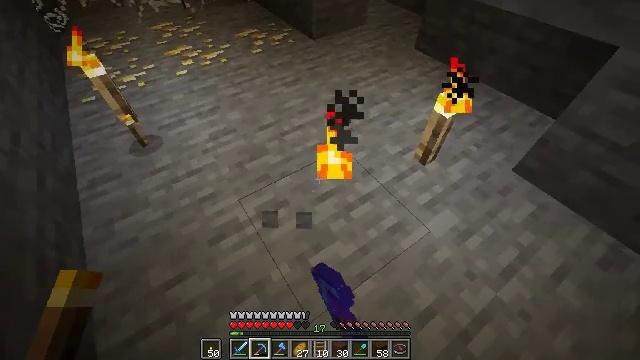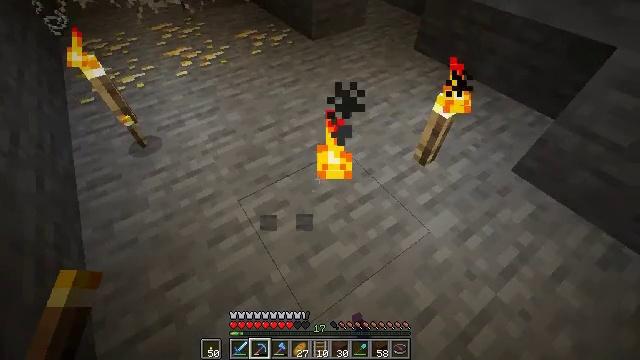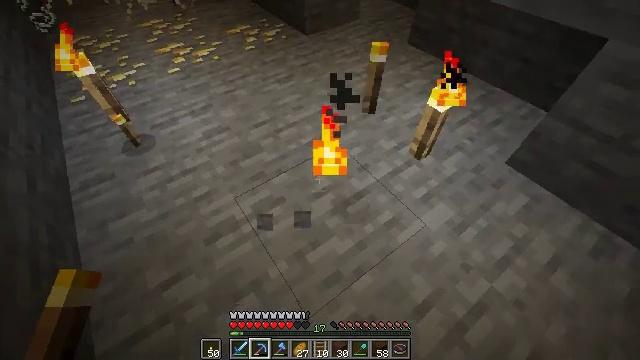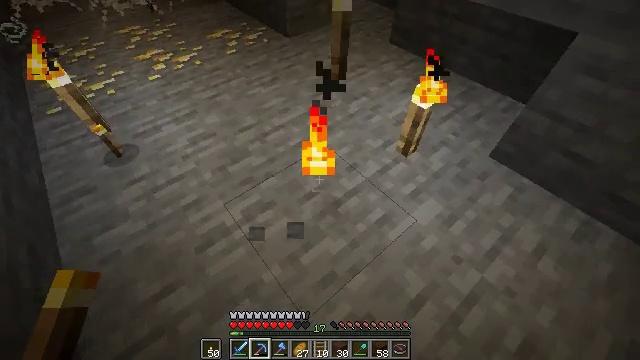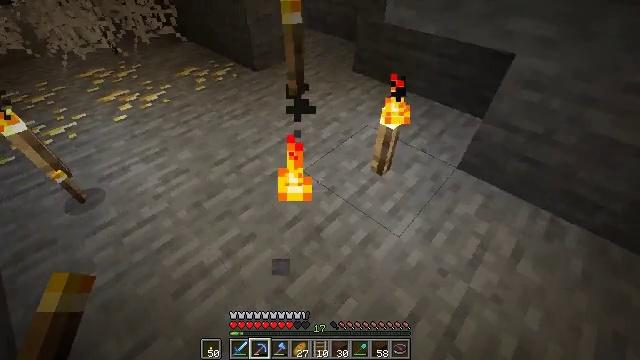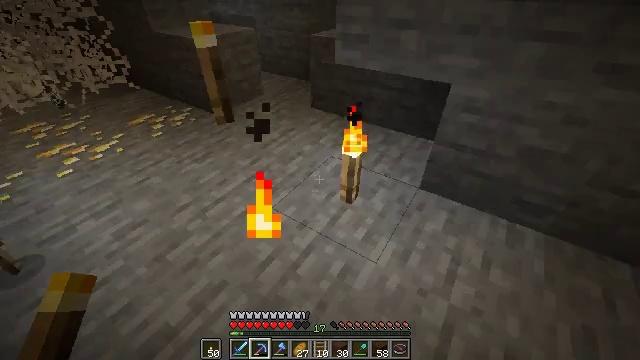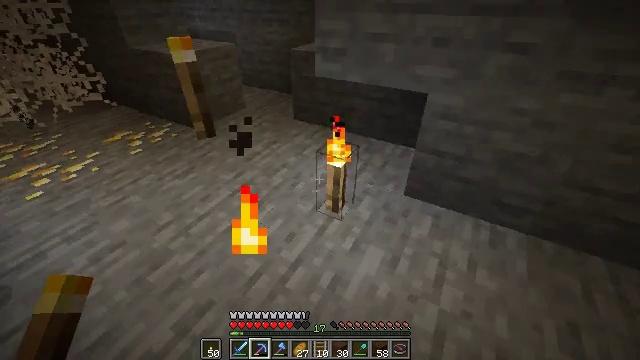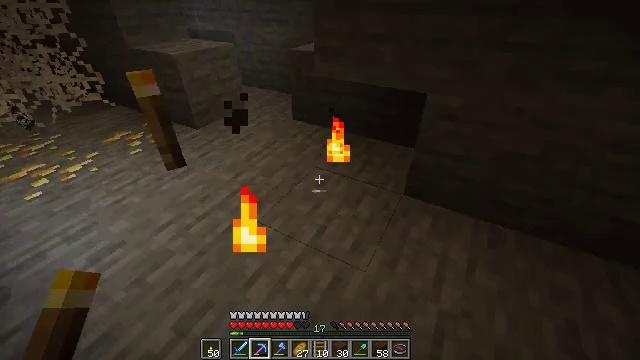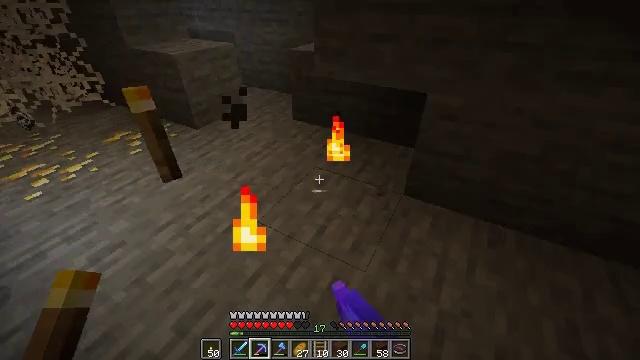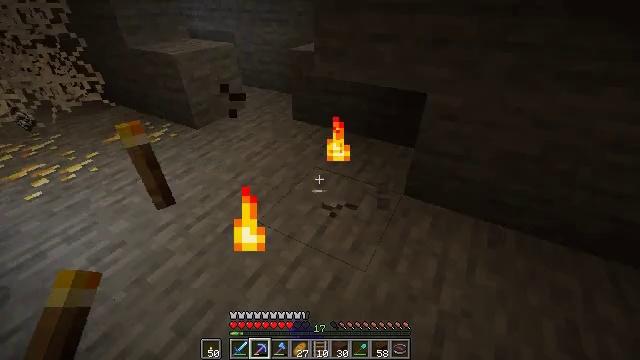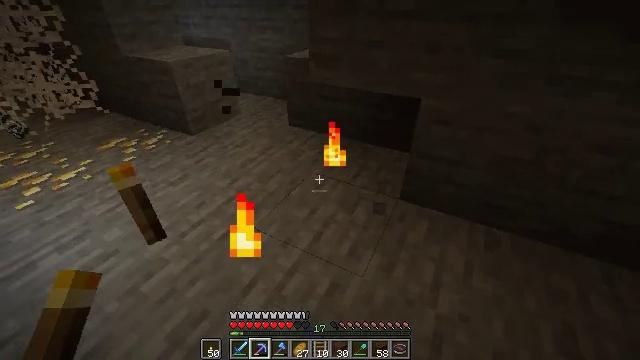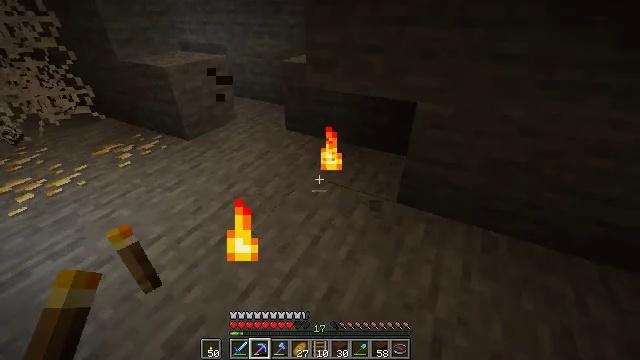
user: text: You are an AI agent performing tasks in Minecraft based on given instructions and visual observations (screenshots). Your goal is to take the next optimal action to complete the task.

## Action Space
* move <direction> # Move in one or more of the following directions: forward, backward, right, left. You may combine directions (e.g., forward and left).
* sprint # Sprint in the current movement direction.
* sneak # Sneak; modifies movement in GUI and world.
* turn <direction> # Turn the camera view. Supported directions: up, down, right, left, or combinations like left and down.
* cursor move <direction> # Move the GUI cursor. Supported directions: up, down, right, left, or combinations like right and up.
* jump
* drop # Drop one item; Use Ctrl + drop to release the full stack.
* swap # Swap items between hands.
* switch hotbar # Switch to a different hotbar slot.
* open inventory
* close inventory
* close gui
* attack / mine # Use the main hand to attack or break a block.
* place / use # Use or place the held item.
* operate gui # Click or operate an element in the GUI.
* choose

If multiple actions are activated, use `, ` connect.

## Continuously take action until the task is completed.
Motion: motion action
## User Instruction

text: Retrieve the torch.
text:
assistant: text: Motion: no_op
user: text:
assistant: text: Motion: turn right
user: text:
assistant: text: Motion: turn right
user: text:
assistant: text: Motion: turn right and up
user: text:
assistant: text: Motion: turn right and up
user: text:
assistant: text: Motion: turn right and up
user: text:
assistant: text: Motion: attack / mine
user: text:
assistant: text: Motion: attack / mine
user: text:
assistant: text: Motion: attack / mine
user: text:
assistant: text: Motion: turn right and up
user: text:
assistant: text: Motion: no_op
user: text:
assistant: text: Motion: no_op